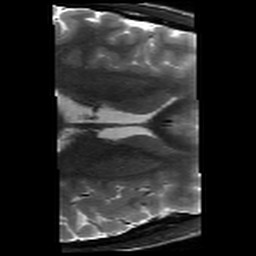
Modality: T2w
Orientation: axial
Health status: healthy
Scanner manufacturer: siemens
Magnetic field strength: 3 T
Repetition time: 8.02 s
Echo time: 0.08 s